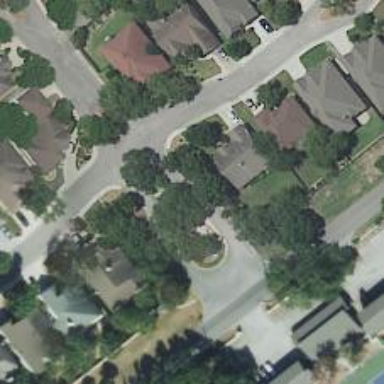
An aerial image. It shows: Residential road.